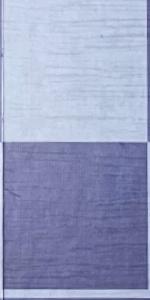
Label: Empty